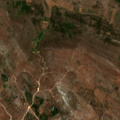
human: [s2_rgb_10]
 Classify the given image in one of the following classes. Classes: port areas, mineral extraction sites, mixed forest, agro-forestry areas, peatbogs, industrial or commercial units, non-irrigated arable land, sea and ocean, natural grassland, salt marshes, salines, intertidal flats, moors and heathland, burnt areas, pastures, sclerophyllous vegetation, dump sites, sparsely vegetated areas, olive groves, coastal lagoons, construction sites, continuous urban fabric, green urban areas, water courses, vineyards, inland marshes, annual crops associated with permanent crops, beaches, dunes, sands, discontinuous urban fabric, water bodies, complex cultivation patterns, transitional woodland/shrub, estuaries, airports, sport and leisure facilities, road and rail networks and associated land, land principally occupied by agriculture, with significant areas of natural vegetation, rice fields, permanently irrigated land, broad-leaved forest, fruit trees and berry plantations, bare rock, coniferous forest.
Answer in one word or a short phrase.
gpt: olive groves, pastures, sclerophyllous vegetation